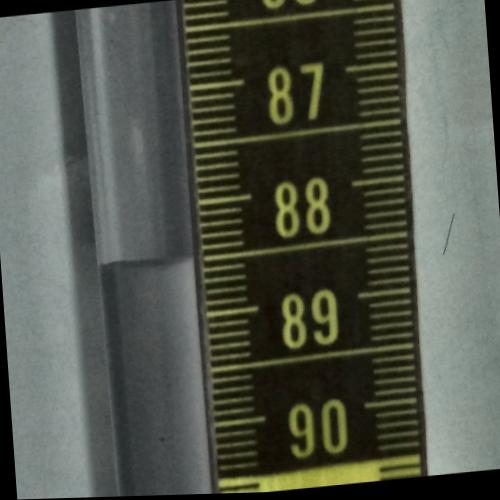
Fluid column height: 88.5 cm